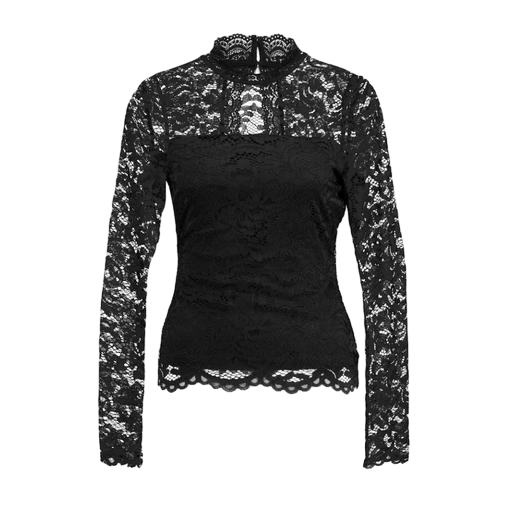
black long-sleeved lace top, black stretch lace mock-turtleneck top, black shayna mock-turtleneck lace top, white background